Question: My code is showing 'binary_search' not defined, I tried creating a variable for it, but it still won't work
'''
class Queue:
def __init__(self):
print("Welcome to shirley, you can check on our menu and select what you want to do xx")
self.queue = ["gym", "bar", "restaurant", "store", ]
def binary_search(self, target, low, high):
# self=self.queue
while low <= high:
# self.queue = ["gym","bar","restaurant", "store",]
mid = low + ((high - low) // 2)
if self.queue[mid] == target:
return self.queue[mid], mid
elif self.queue[mid] > target:
high = mid - 1
else:
low = mid + 1
return -1
# the end minus 1 (meaning we've got nowhere else
# to look for), work out the middle of the array
# and see if the number is present.
result = binary_search(self.queue, target, 0, len(self.queue) - 1)
if result != -1:
print("Element is present at index " + str(result))
else:
print("Not found")
def program(self):
print("enter your search item")
target = input()
binary_search(target, 0, len(self.queue)-1)
q = Queue()
q.program()
'''

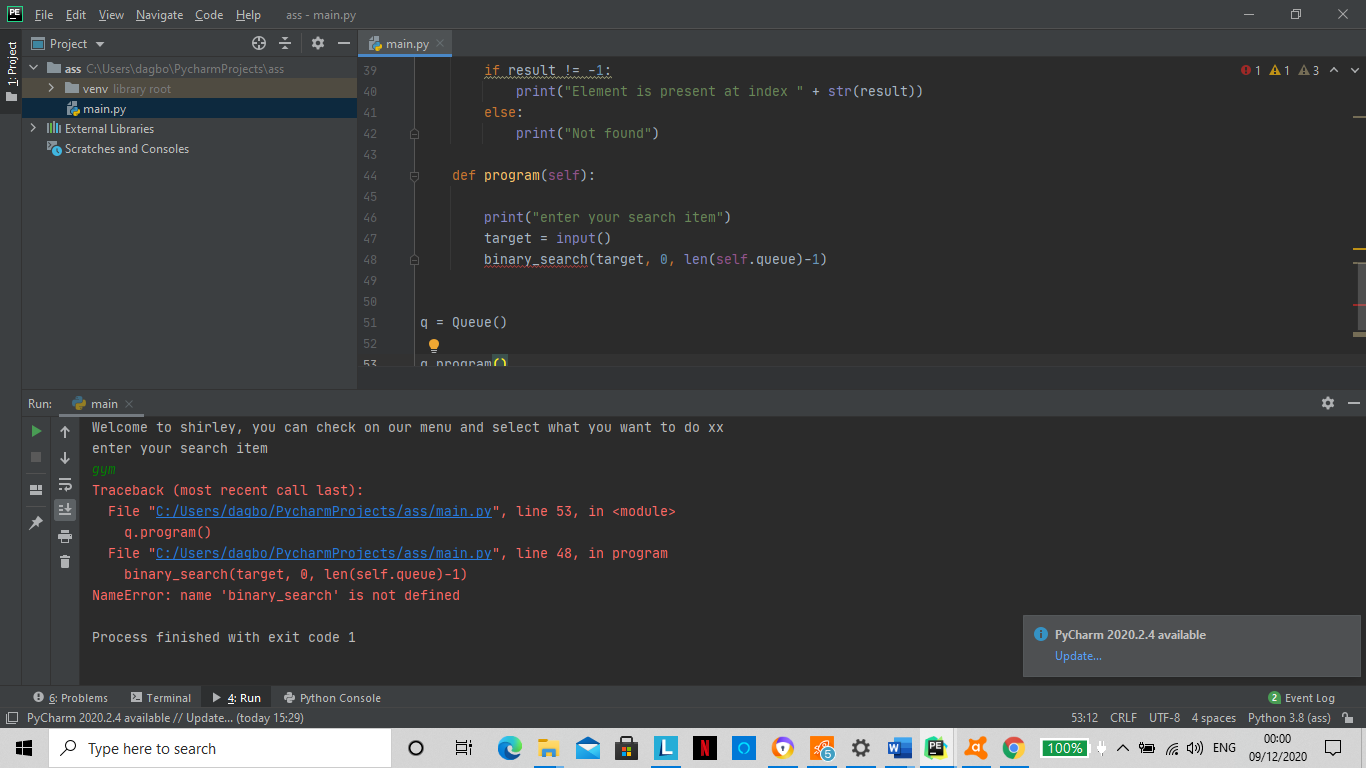
Answer: Since 'binary_search' is defined as a bound function, you'll need to add 'self' before calling the function.
From
'''
binary_search(target, 0, len(self.queue)-1)
'''
to
'''
self.binary_search(target, 0, len(self.queue)-1)
'''
In your 'binary_search' function, you called 'return' before the program will ever reach the
'''
if result != -1:
print("Element is present at index " + str(result))
else:
print("Not found")
'''
part. Looks like what you're trying to do is define another function that takes in a number 'result',
and prints out '"Element is present at index " + str(result)' if 'result' is not '-1', else, print '"Not found."'
Observe:
'''
class Queue:
def __init__(self):
print("Welcome to shirley, you can check on our menu and select what you want to do xx")
self.queue = ["gym", "bar", "restaurant", "store", ]
def binary_search(self, target, low, high):
# self=self.queue
while low <= high:
# self.queue = ["gym","bar","restaurant", "store",]
mid = low + ((high - low) // 2)
if self.queue[mid] == target:
return self.queue[mid], mid
elif self.queue[mid] > target:
high = mid - 1
else:
low = mid + 1
return -1
def display(self, number):
# the end minus 1 (meaning we've got nowhere else
# to look for), work out the middle of the array
# and see if the number is present.
result = number
if result != -1:
print("Element is present at index " + str(result))
else:
print("Not found")
def program(self):
print("enter your search item")
target = input()
self.display(self.binary_search(target, 0, len(self.queue)-1))
test = Queue()
test.program()
'''
Input:
'''
Welcome to shirley, you can check on our menu and select what you want to do xx
enter your search item
bar
'''
Output:
'''
Element is present at index ('bar', 1)
'''